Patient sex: M
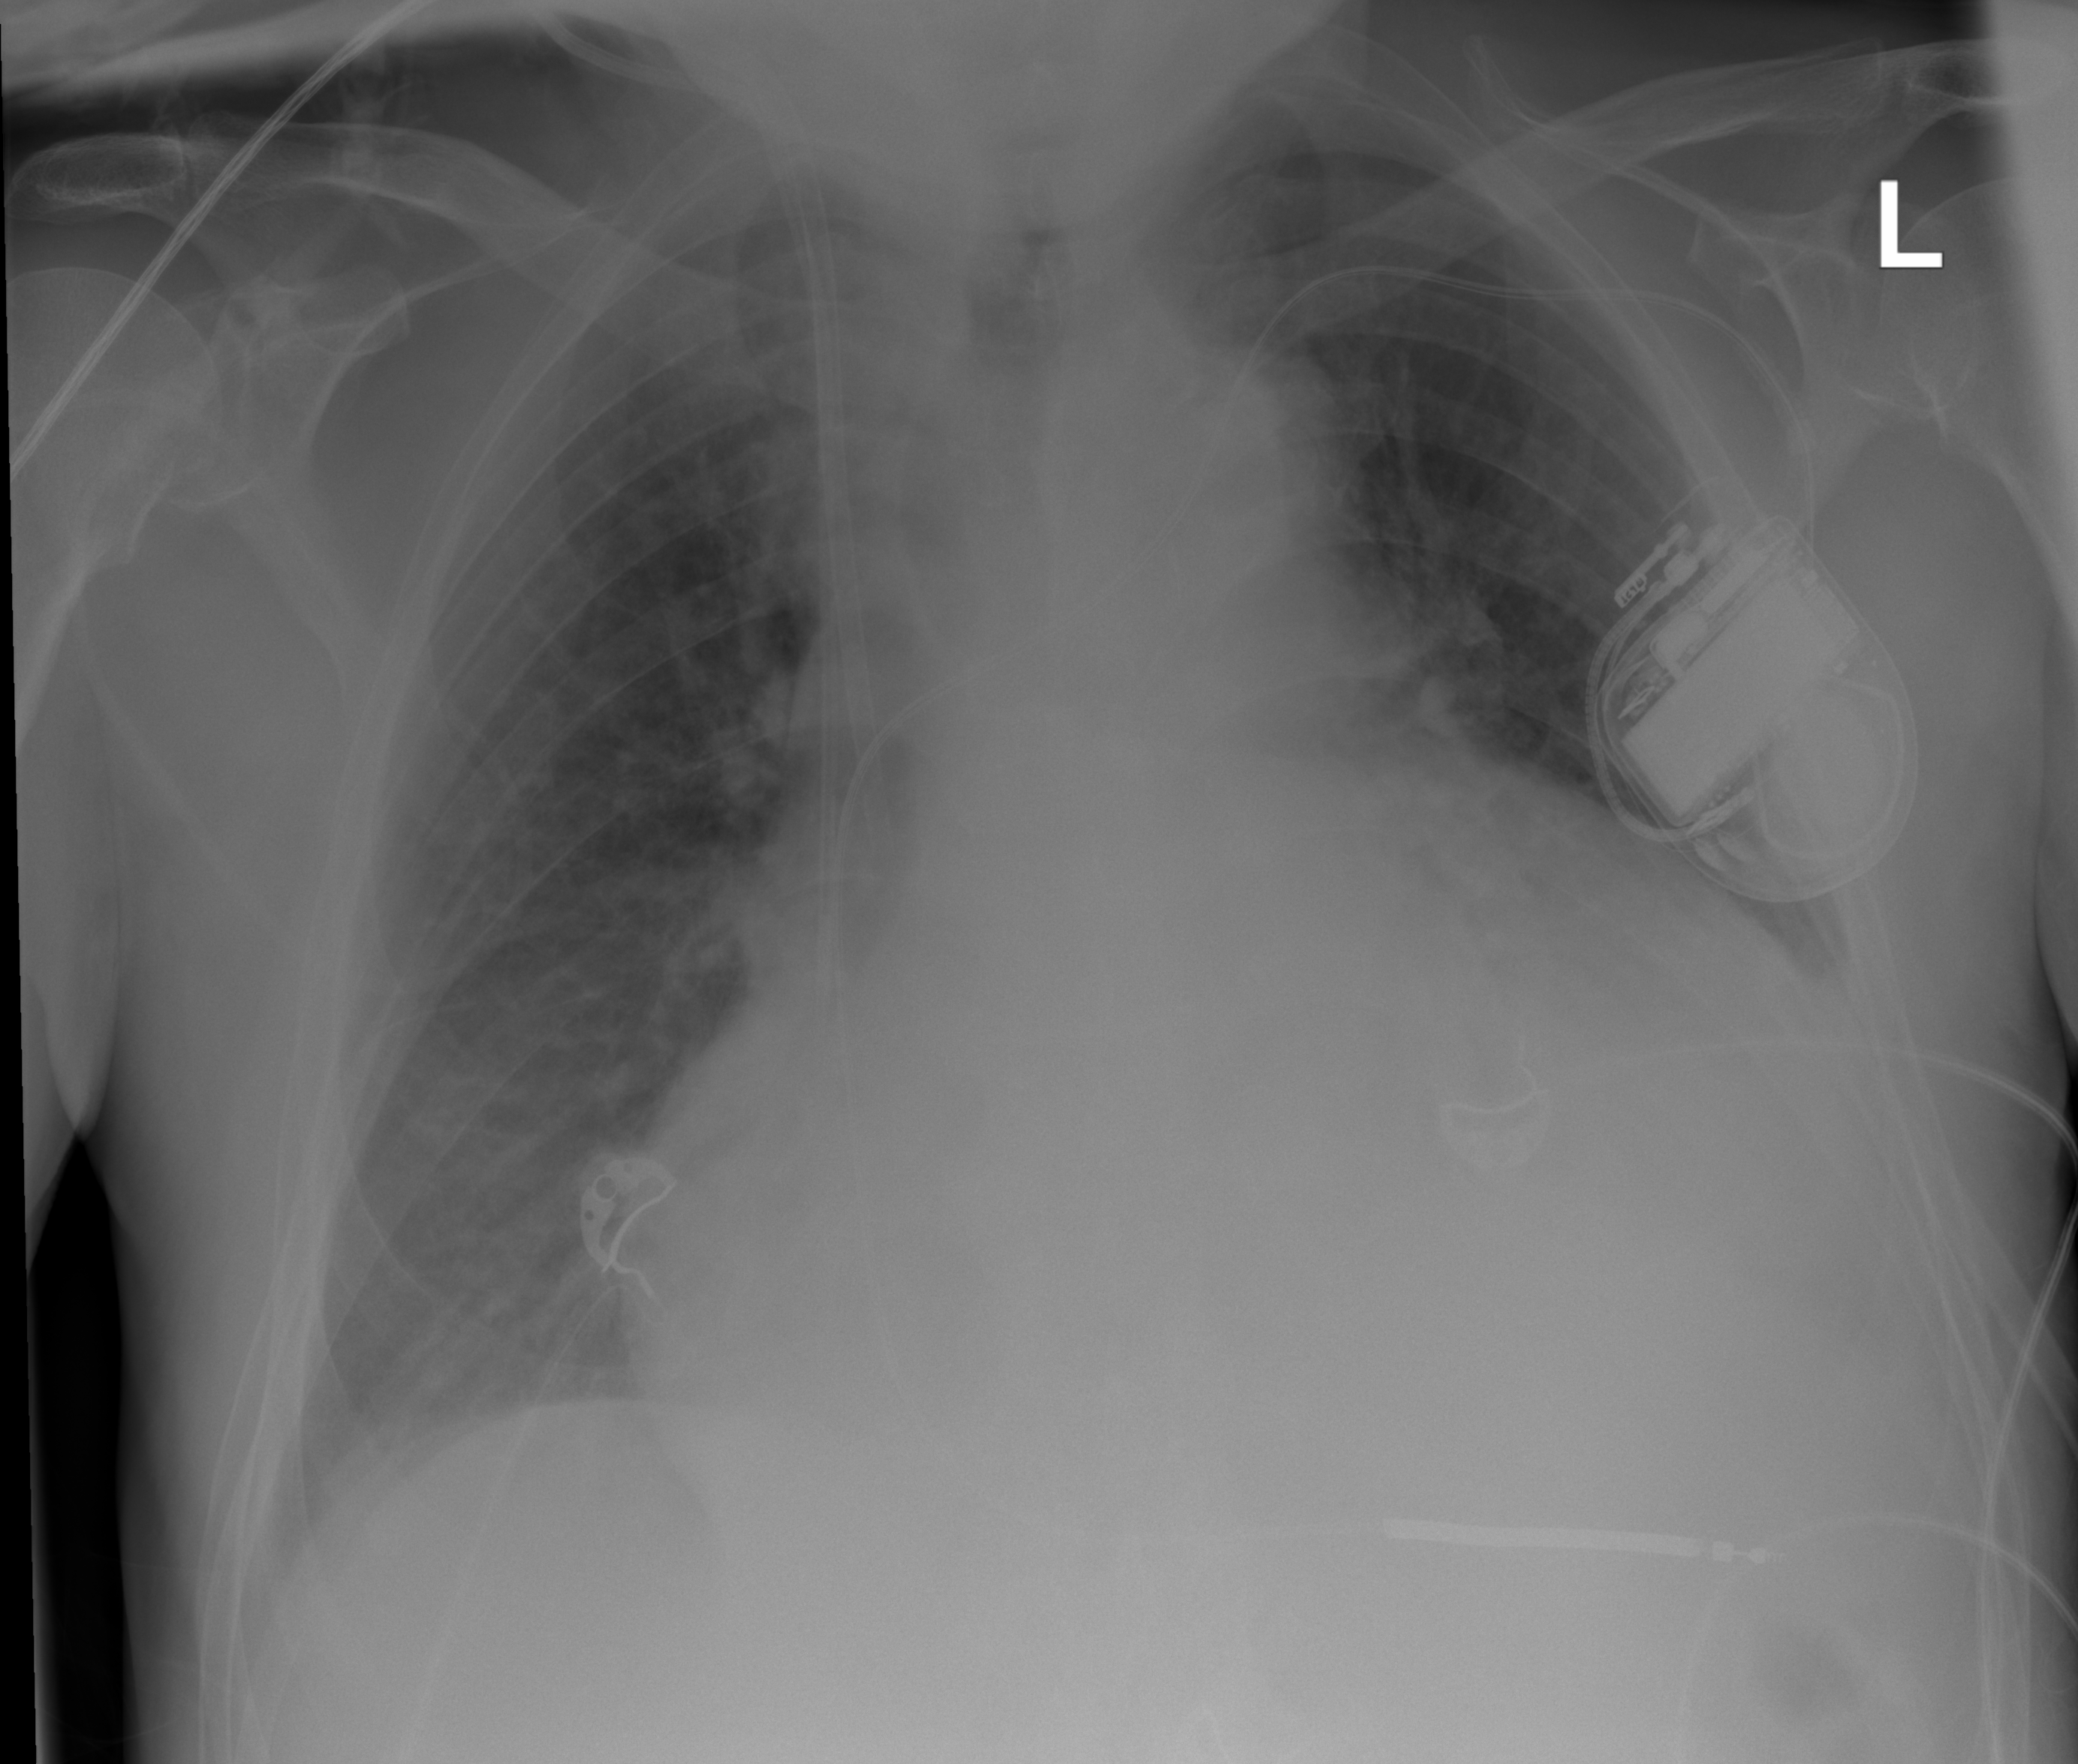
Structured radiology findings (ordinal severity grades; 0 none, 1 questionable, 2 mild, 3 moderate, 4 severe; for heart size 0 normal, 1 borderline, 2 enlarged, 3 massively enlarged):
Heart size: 3
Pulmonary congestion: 0
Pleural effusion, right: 0
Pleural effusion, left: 0
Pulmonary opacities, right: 0
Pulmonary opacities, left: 0
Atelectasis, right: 0
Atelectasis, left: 1